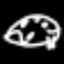
Label: frog